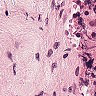
Metastatic tissue present: no